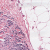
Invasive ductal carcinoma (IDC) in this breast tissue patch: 1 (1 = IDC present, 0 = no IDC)